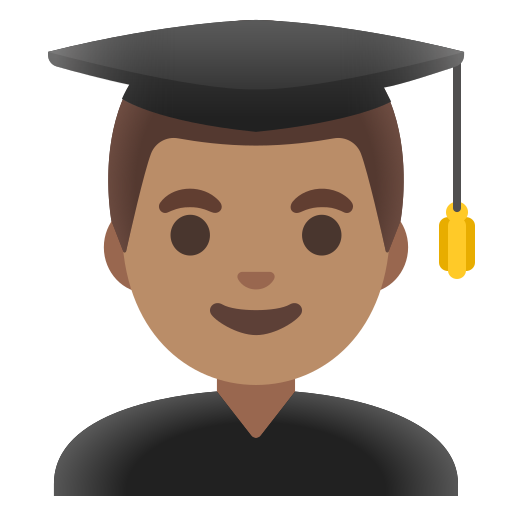
Emoji: 👨🏽‍🎓